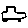
Label: car